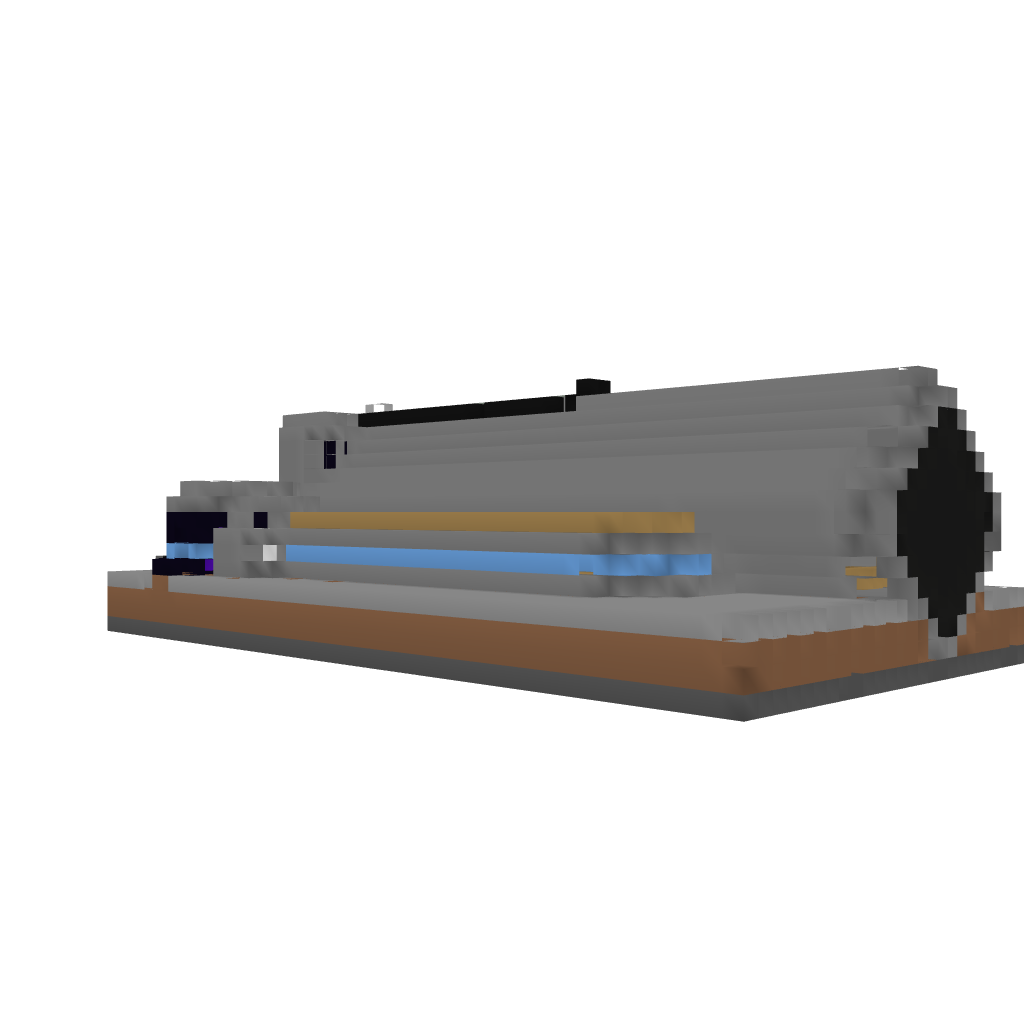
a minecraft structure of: Nether Hub